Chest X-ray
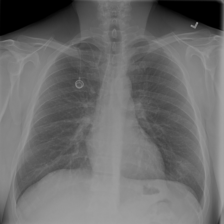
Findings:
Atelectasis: negative
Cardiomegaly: negative
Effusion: negative
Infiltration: positive
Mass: negative
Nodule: negative
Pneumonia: negative
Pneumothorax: negative
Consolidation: negative
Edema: negative
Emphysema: negative
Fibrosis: negative
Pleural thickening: negative
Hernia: negative